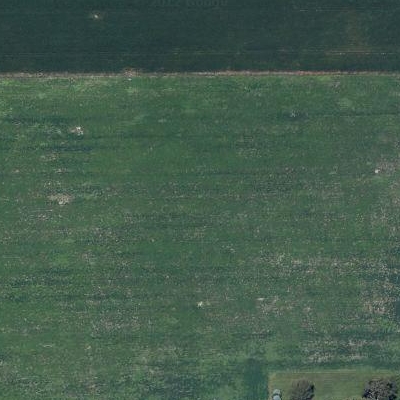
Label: bField